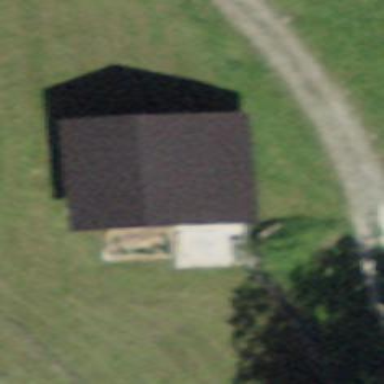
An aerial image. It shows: Rural barn.